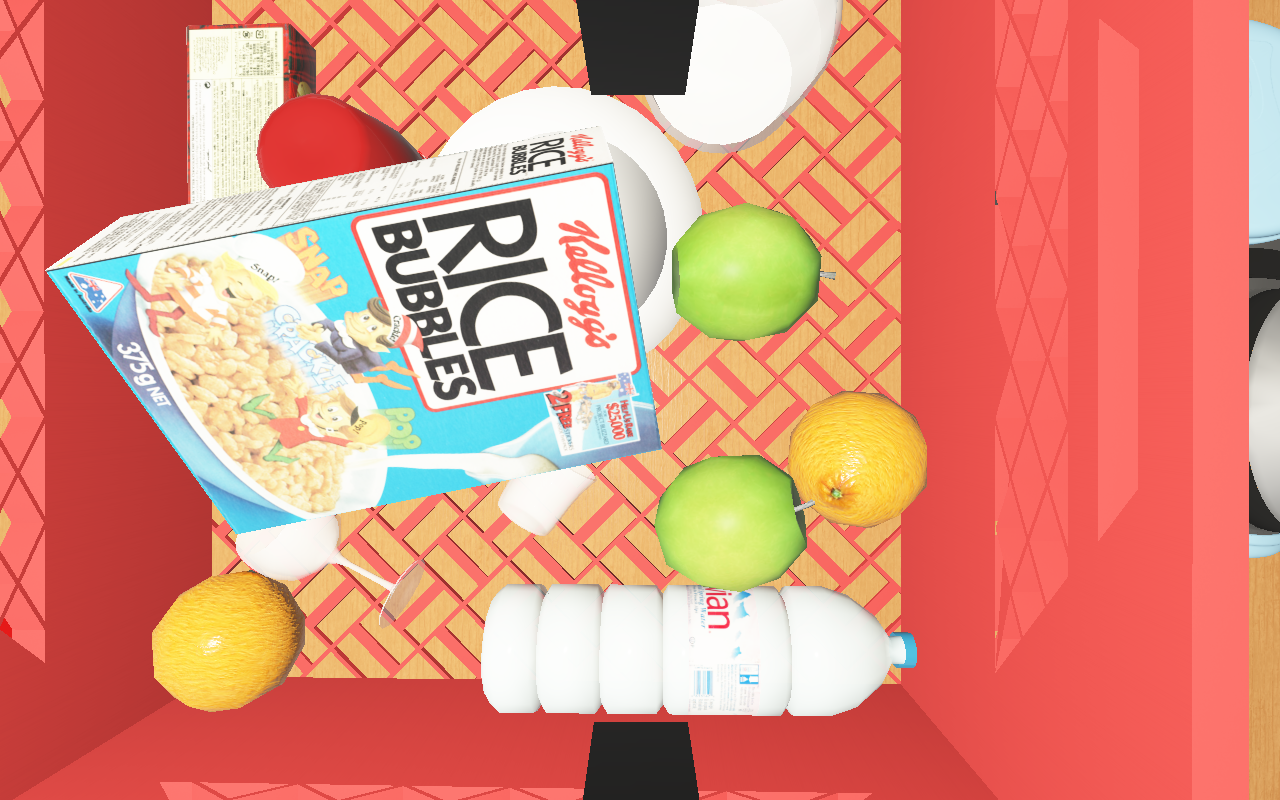
Objects in the scene:
carafe
apple
apple
orange
orange
spoon
glass
jam jar
cereal box